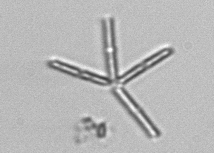
Label: Thalassionema